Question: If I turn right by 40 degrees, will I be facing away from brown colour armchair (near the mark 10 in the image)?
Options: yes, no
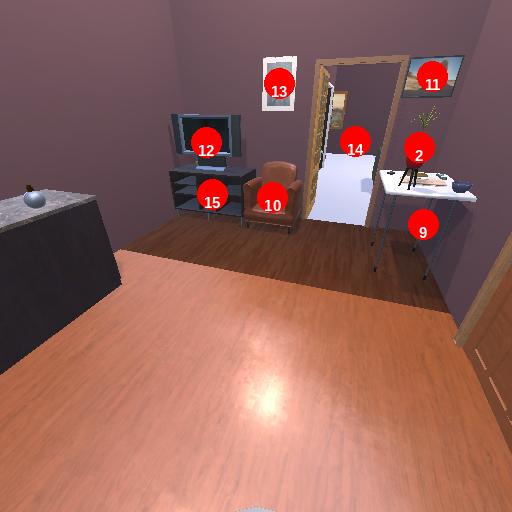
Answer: yes